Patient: sex M, age 71
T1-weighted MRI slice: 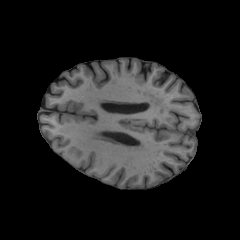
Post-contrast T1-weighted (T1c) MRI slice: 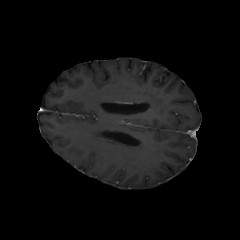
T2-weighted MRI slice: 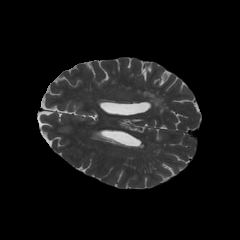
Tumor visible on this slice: no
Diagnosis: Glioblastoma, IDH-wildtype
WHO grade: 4